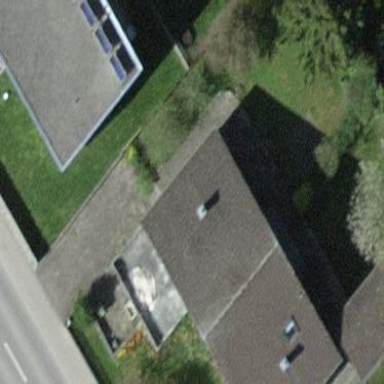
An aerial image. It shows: Terrace building.